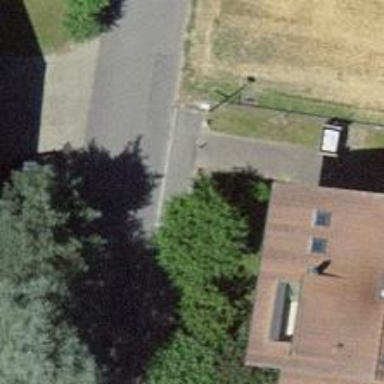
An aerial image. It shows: Bollard.